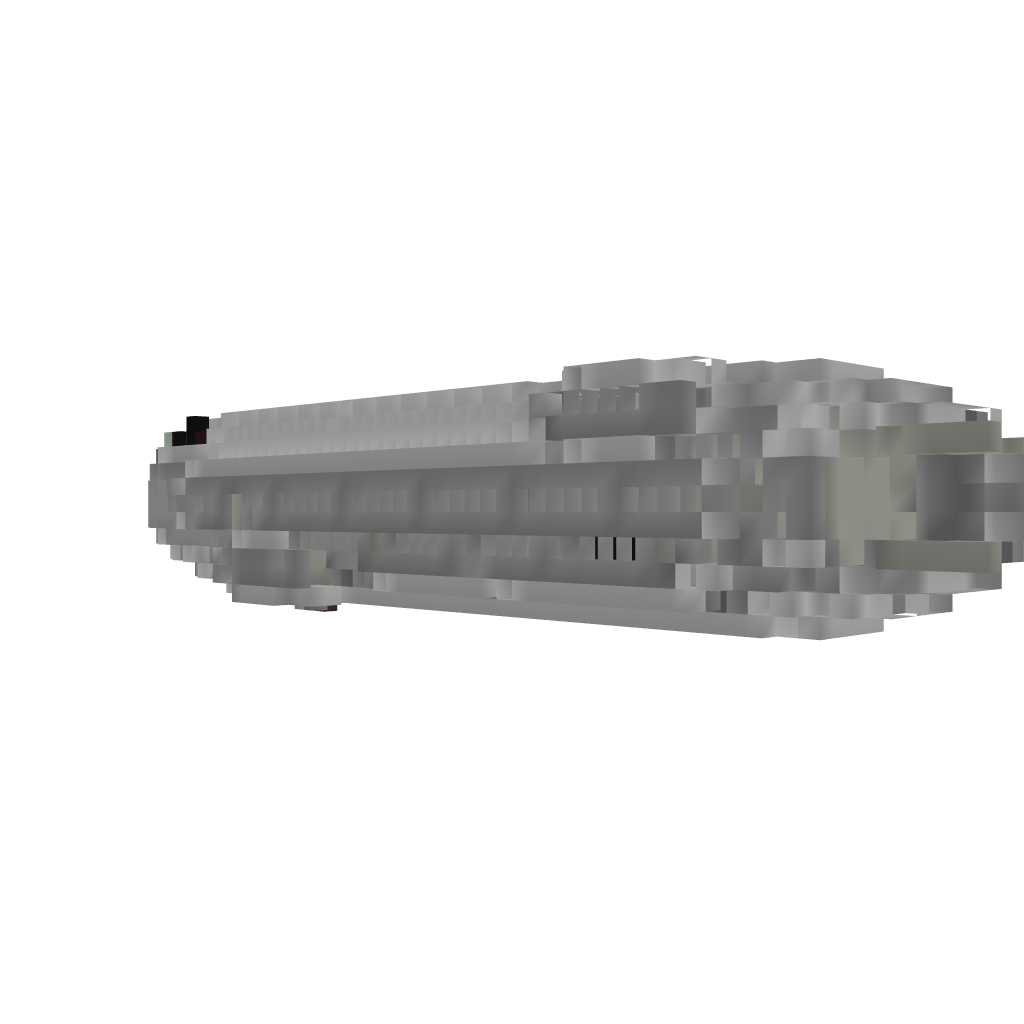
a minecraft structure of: Working Air Warship - Destroyer Mk II with advanced armor and extended range cannons